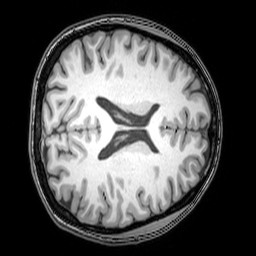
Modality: T1w
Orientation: axial
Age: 24
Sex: female
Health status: healthy
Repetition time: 0.081 s
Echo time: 0.037 s